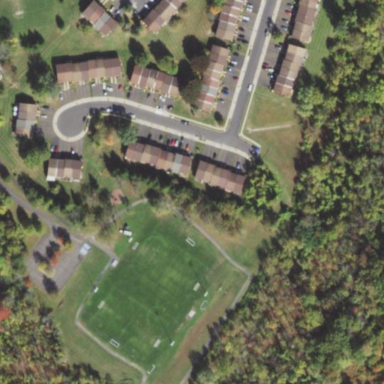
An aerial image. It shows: Soccer pitch for outdoor sports and leisure activities.